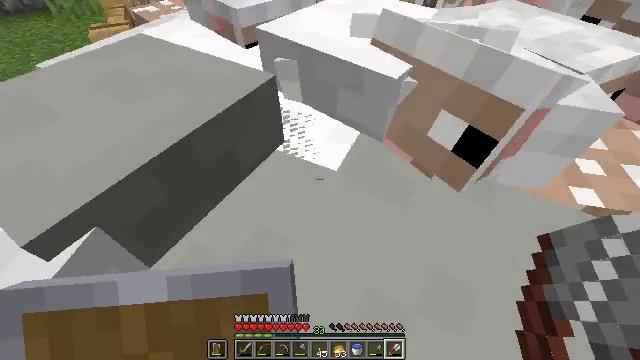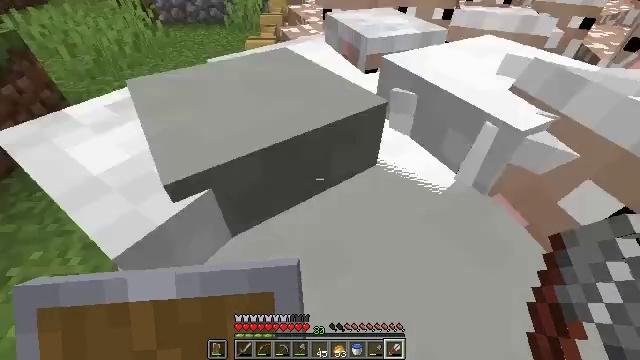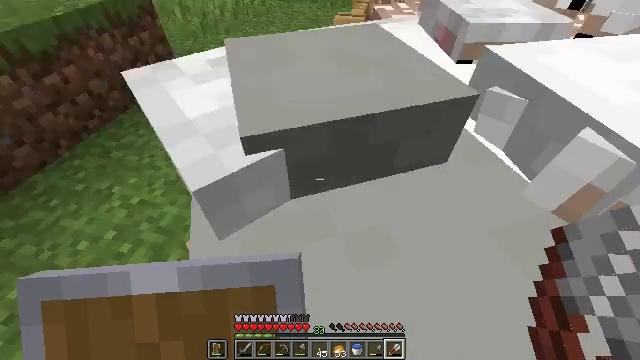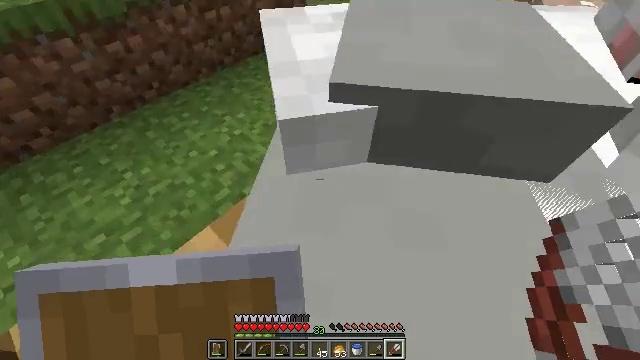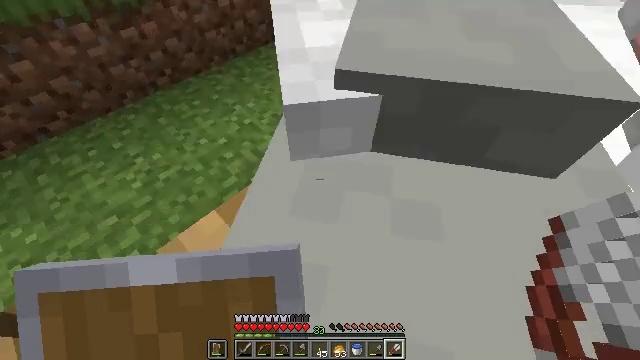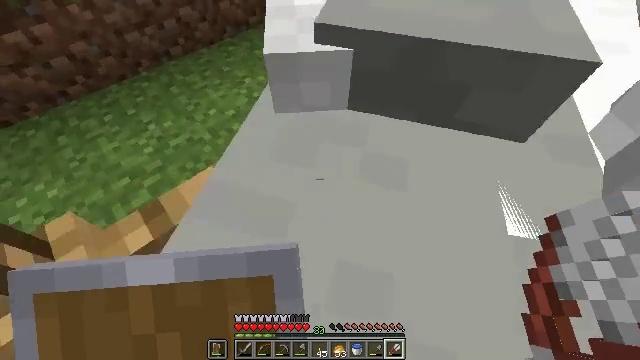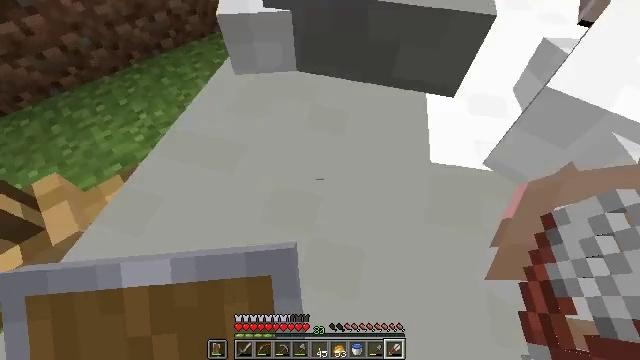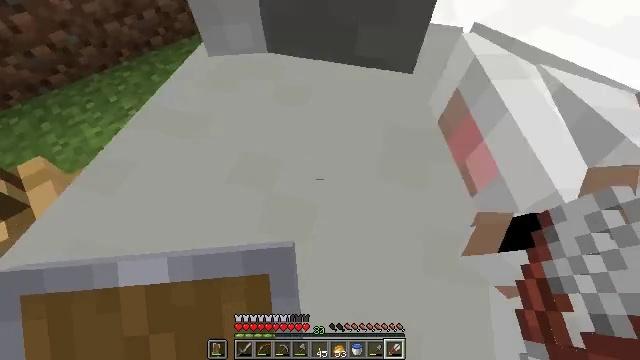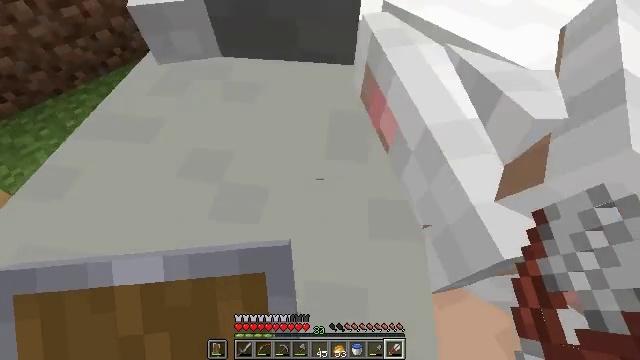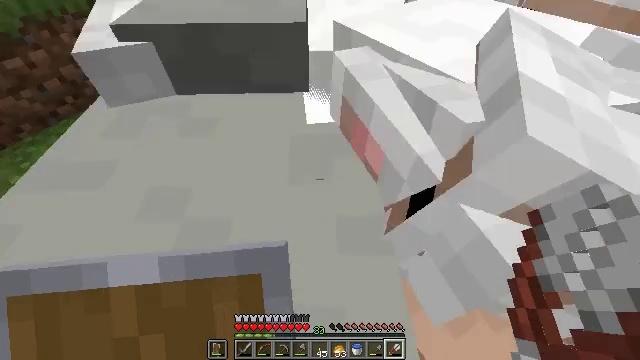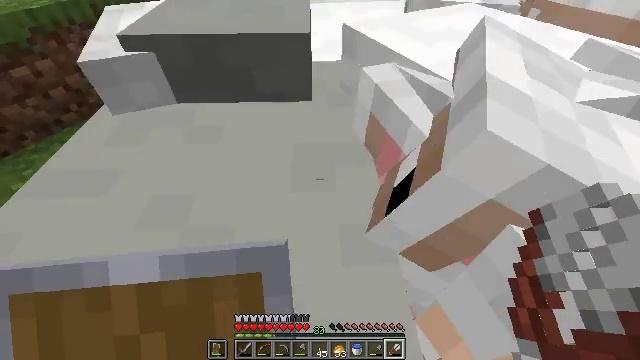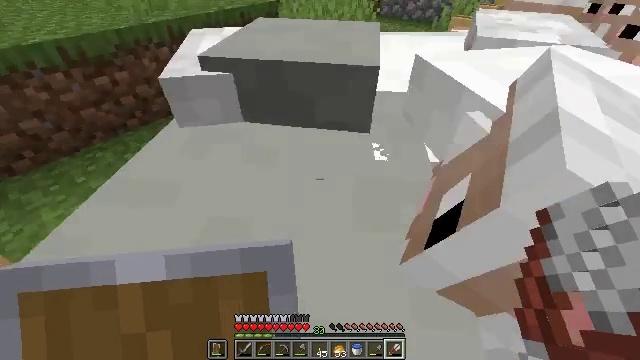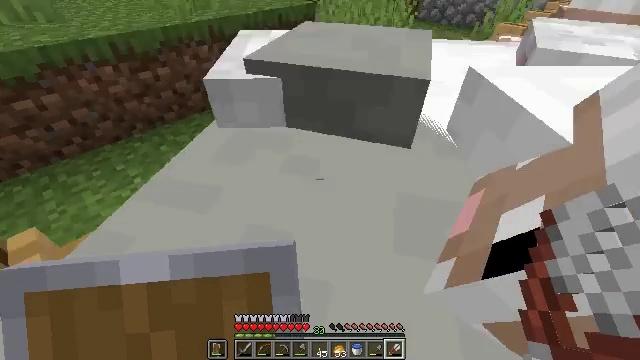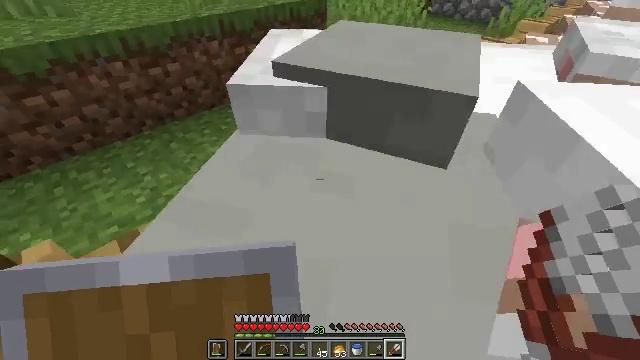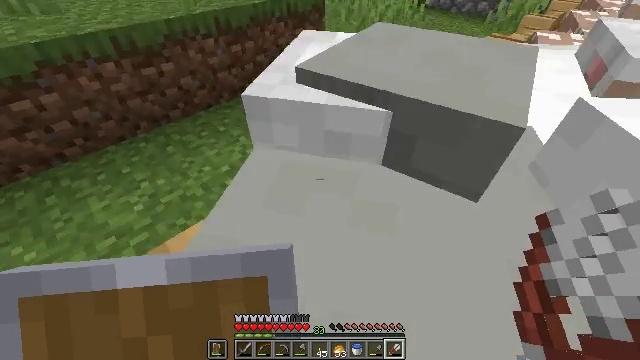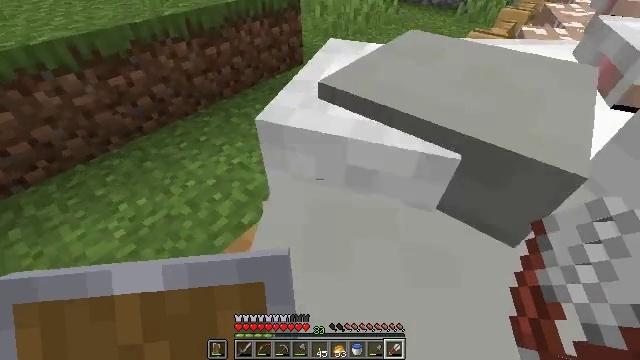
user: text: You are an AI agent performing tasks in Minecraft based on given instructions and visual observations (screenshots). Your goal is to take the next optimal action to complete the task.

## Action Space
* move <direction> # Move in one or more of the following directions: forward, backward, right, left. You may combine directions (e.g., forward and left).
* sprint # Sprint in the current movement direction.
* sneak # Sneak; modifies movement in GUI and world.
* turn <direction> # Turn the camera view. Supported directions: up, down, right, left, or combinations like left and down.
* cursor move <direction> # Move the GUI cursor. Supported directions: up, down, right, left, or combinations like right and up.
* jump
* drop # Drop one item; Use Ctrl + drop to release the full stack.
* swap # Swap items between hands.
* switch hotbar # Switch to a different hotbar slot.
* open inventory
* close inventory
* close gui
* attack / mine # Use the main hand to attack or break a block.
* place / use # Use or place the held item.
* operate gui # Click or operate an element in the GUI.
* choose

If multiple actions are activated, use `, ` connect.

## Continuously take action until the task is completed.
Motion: motion action
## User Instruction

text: Break the oak trapdoor to collect it.
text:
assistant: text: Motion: move back, turn left and up
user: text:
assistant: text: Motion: move back and move right, turn left and down
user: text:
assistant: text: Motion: move back and move right, turn left and down
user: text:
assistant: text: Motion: move back and move right, turn left and down
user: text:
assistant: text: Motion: move back, turn left and down, use / place
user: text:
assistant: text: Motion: use / place
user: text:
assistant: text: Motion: turn right, use / place
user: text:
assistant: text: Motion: turn right and up, use / place
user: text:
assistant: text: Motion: turn right and up
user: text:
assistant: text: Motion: turn up
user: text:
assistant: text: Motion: move left, turn left and up
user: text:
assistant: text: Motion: move left, turn left, use / place
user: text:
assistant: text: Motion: move left, turn left and down, use / place
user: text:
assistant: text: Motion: move left, turn right and down, use / place
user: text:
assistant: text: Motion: move left, turn right, use / place
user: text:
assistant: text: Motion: move left, turn right and down, use / place
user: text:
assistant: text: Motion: move left, use / place
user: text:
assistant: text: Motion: turn right and down, use / place
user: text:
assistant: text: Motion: turn right and up, use / place
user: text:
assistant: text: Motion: turn right, use / place
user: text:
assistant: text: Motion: use / place
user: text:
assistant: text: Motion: no_op
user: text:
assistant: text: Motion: turn left and down, use / place
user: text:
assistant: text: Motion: turn down, use / place, jump
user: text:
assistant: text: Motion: turn left and down, use / place, jump
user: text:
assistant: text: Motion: turn left and down, use / place, jump
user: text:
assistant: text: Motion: turn down, use / place, jump
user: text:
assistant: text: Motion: turn right and down, use / place, jump
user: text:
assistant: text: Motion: turn right and down, use / place
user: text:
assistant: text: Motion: turn right and down, use / place